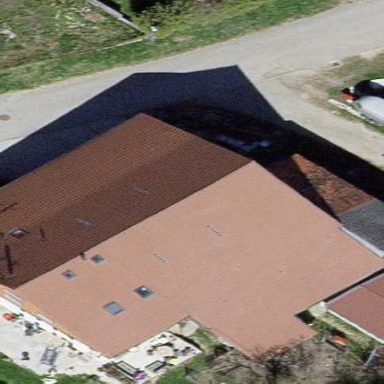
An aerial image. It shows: Residential building.